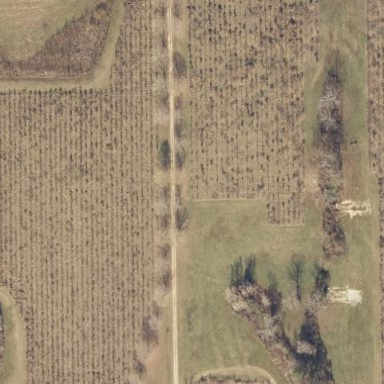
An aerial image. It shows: Orchard with deciduous broadleaved trees.